Interaction volume radius: 10 \u00c5
Interaction volume height: 30 \u00c5
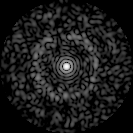
Disorder parameter: 0.832